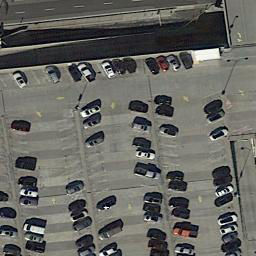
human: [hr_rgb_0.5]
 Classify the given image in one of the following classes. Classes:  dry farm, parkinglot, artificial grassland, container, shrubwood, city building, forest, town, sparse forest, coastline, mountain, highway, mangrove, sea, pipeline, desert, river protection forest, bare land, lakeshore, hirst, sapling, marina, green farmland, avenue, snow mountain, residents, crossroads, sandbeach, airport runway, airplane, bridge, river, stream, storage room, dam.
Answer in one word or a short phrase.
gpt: parkinglot